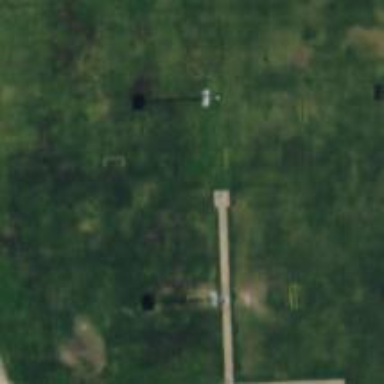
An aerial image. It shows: Soccer pitch for leisureland activities.